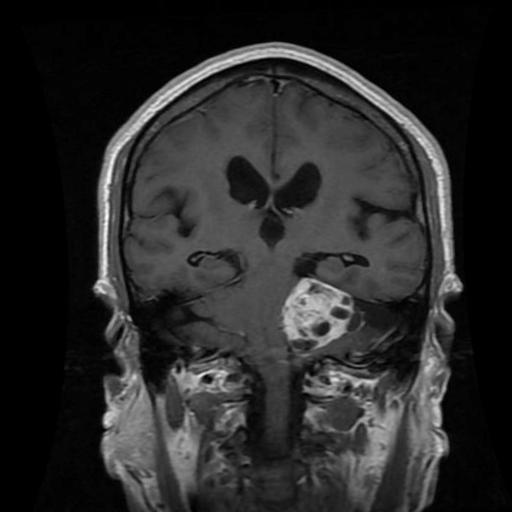
Label: meningioma